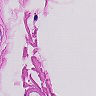
Metastatic tissue present: no